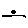
Label: moon